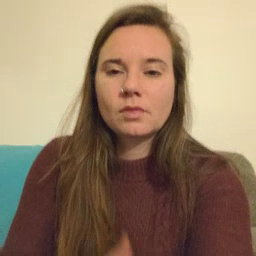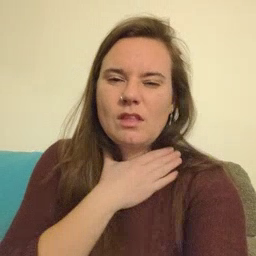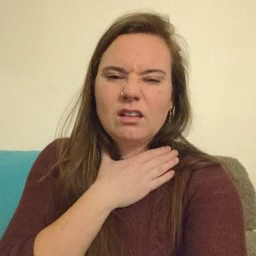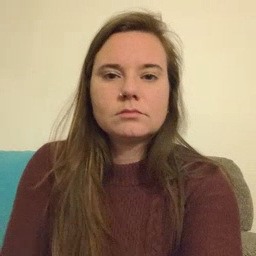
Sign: yucky